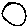
Label: circle